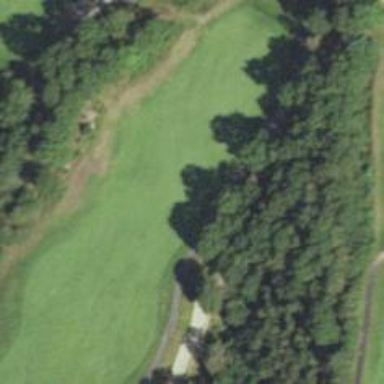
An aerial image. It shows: View of golf hole.